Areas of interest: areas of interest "Scientific Research Institution"
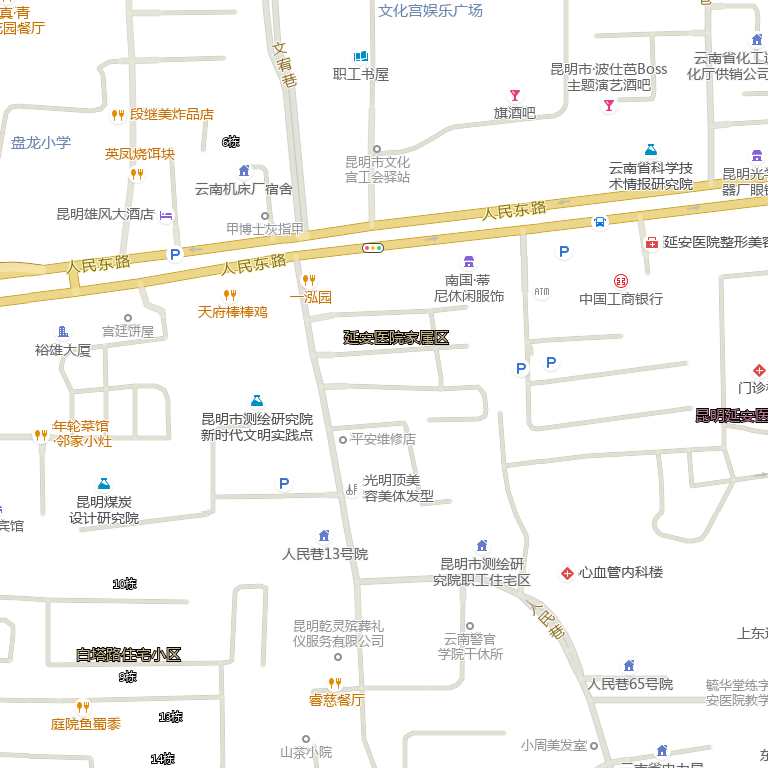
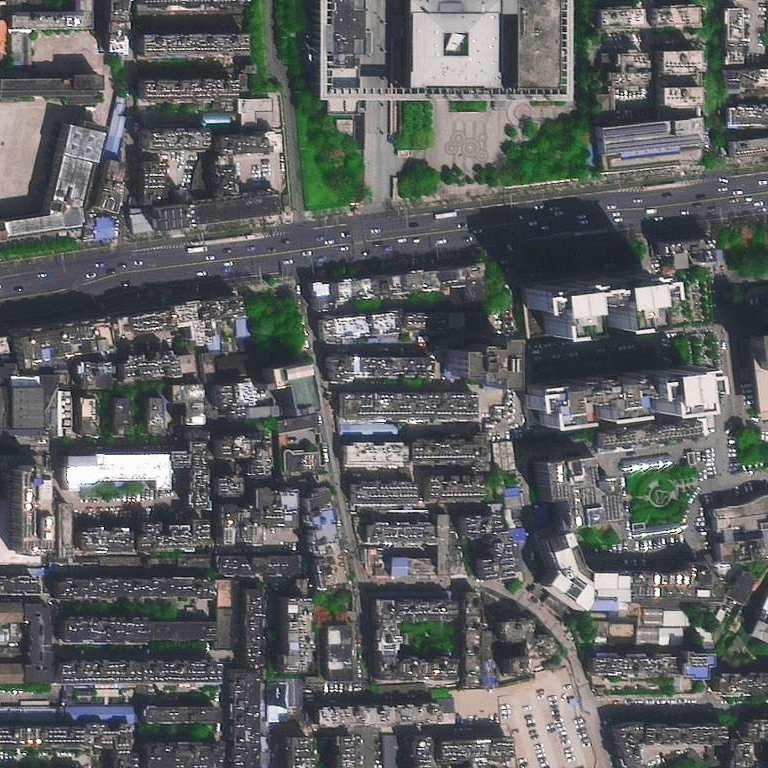